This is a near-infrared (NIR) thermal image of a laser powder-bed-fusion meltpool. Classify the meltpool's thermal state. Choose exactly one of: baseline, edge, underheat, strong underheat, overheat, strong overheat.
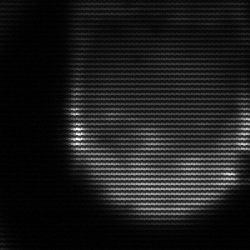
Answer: edge